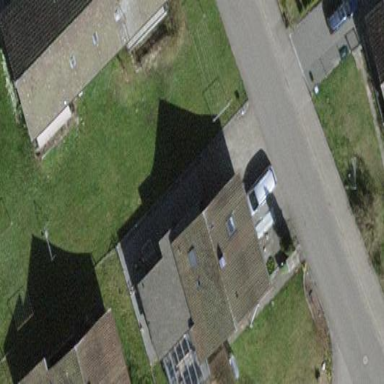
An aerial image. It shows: Simple house.